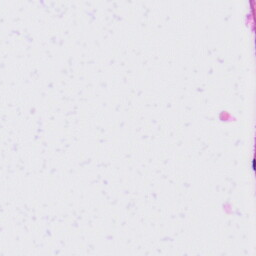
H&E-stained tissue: Liver